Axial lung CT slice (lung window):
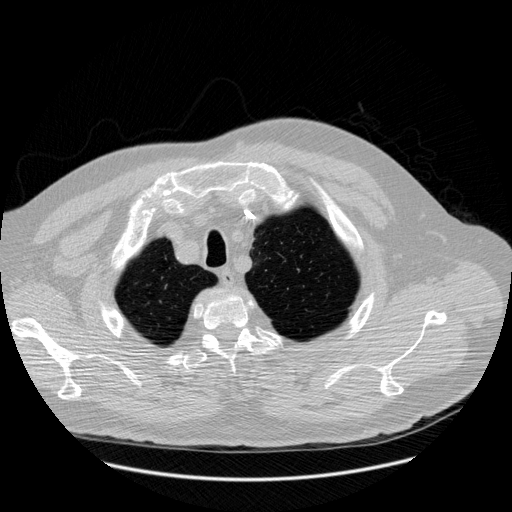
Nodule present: no